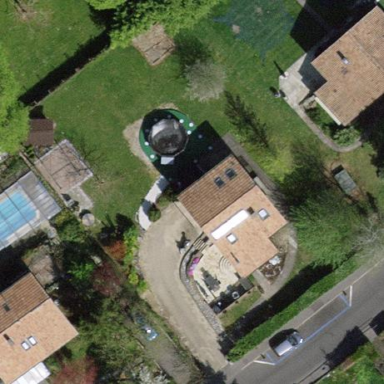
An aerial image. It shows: Garden enclosed by fence.